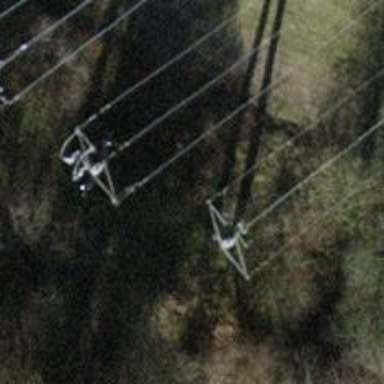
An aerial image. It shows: Three power lines with cables.